Interaction volume radius: 5 \u00c5
Interaction volume height: 10 \u00c5
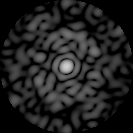
Disorder parameter: 0.7772